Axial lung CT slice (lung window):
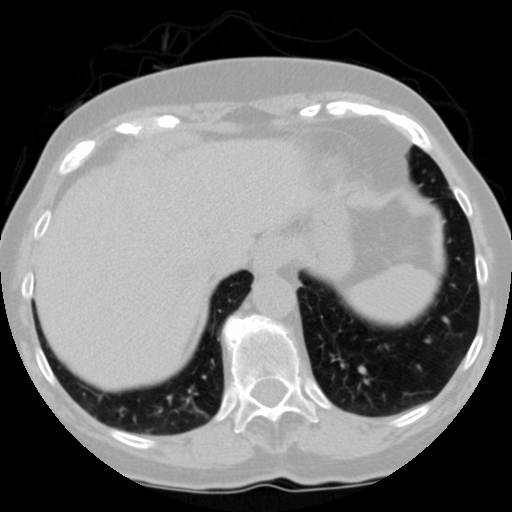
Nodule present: no